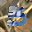
Label: 3